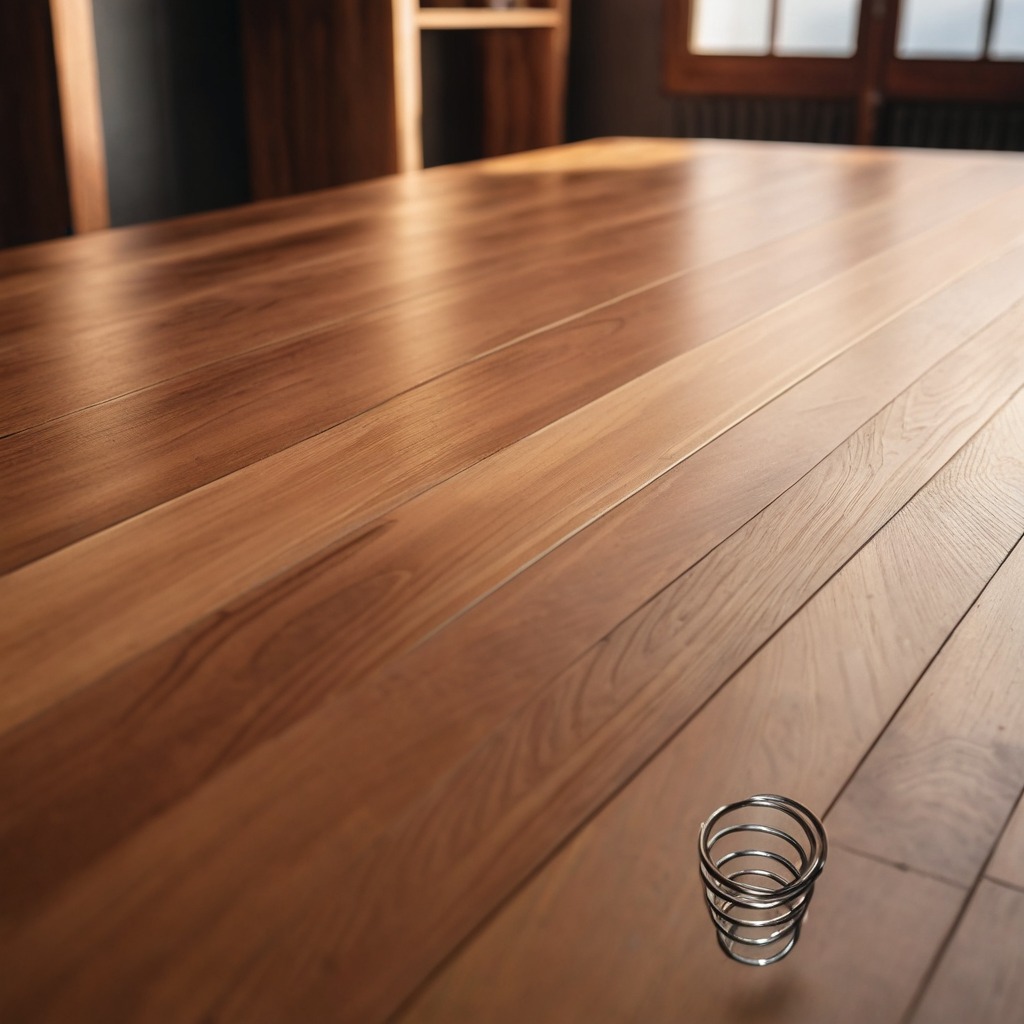
A coiled metal spring is lying on the wooden table.